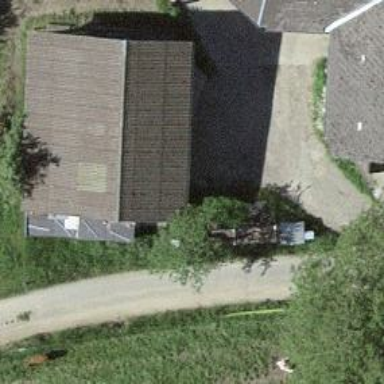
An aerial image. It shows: Shed building.